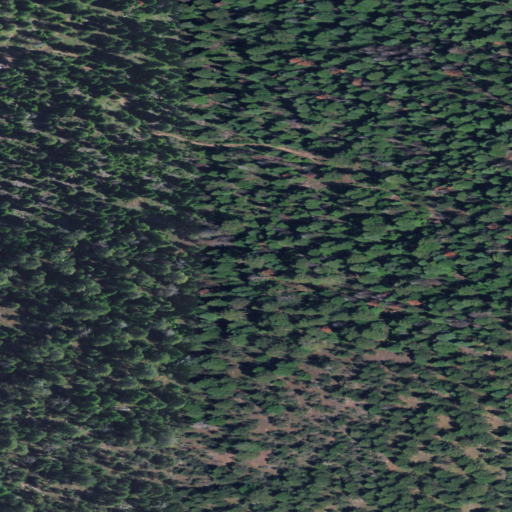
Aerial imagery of valley in Oregon named Ella Gulch containing only evergreen forest